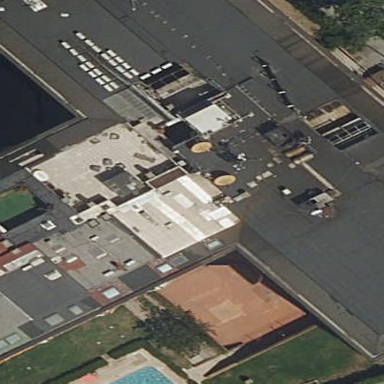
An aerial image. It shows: Building with mansard roof design.